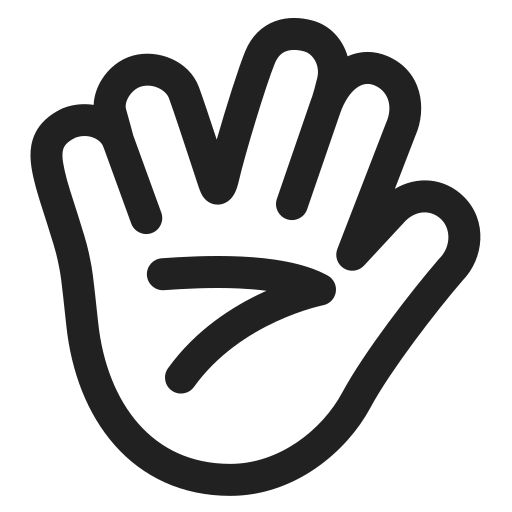
vulcan salute high contrast default